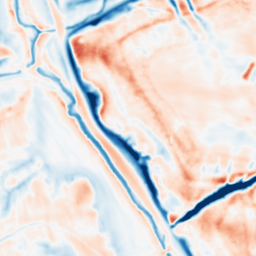
Category: multiscale
Decomposition family: dog_multiscale
Decomposition parameters: sigma_ratio: 1.4
n_scales: 6
base_sigma: 1
Upsampling method: cubic_mitchell
Upsampling parameters: scale: 2
Upsampling scale: 2